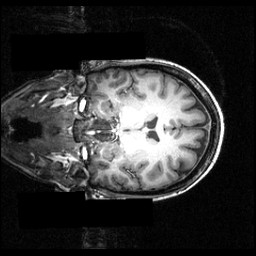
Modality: T1w
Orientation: coronal
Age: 23
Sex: female
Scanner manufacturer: siemens
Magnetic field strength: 3.951 T
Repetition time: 1.5 s
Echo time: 0.00335 s